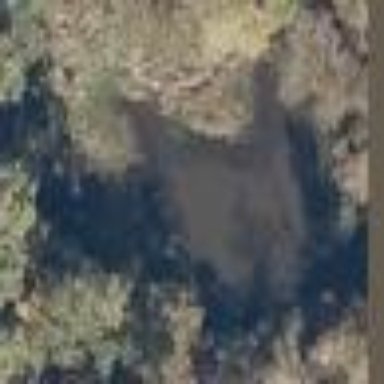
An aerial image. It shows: Pond surrounded by natural water.